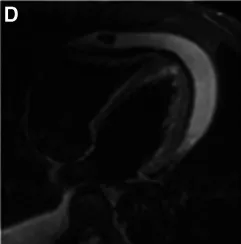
There is no significant hyperintense signal on the edema-weighted image.
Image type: radiology (mri)